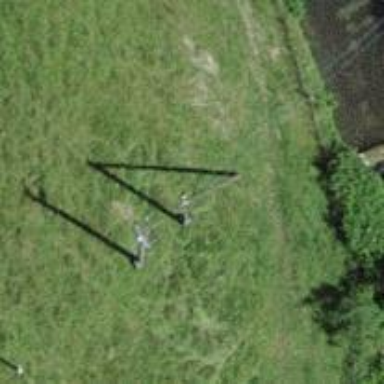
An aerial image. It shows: Termination pole used for power distribution.